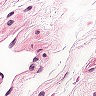
Metastatic tissue present: no